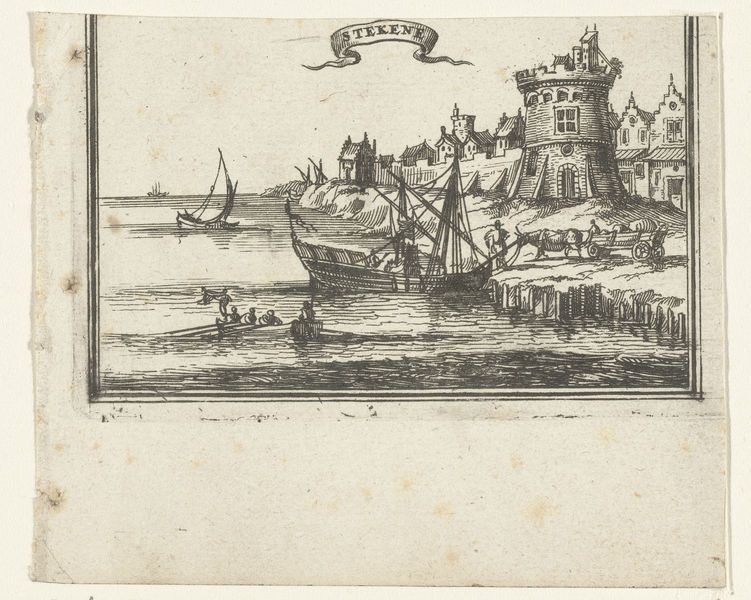
Titel: Illustratie voor 'Den Arbeid van Mars' van Allain Manesson Mallet
Künstler: Romeyn de Hooghe
Standort: Amsterdam
Institution: Rijksmuseum
Schlagwörter: meer, wasser, menschen, see, stadt, fenster, tier, band, horizont, häuser, weite, boot, boote, karren, ruder, turm, holzschnitt, küste, schiff, schiffe, schrift, segel, papier, ort, steilhang, grafik, hafen, wagen, masten, anlegen, befestigung, druckgrafik, stadtmauer, kupferstich, ochse, ochs, ruderboor, stekene